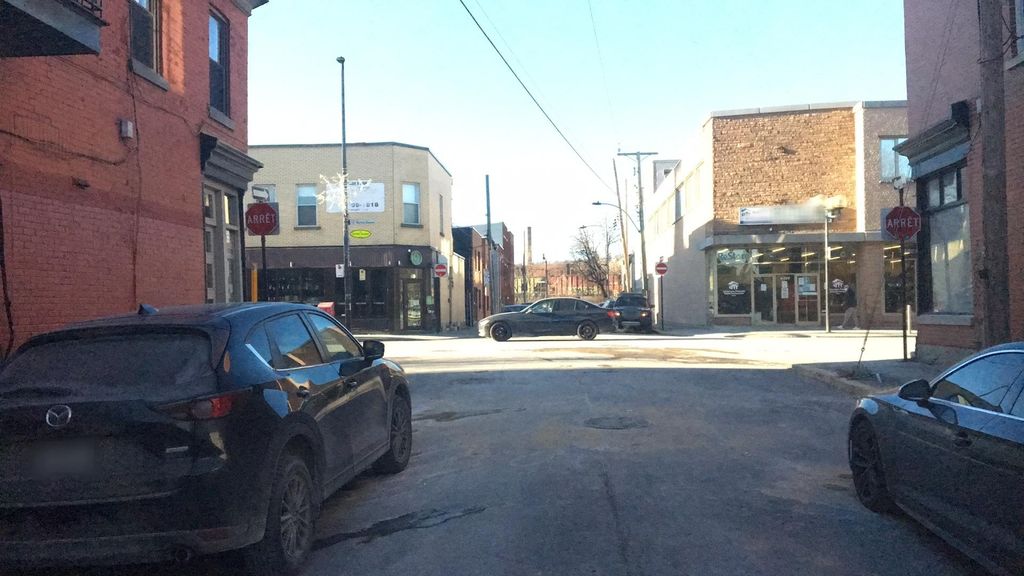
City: montreal